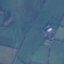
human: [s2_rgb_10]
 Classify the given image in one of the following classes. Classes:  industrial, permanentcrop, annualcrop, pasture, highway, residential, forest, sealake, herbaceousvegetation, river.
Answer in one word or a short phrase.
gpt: Pasture